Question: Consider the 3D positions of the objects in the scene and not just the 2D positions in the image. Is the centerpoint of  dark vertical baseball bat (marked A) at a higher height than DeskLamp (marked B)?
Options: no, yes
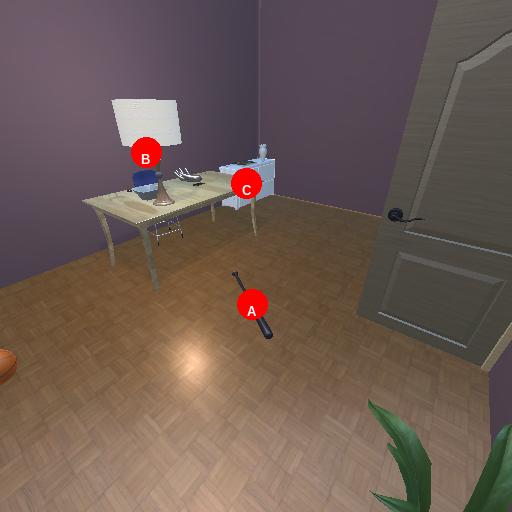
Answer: no